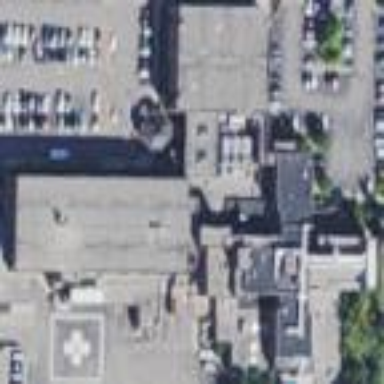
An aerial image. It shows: Hospital building.